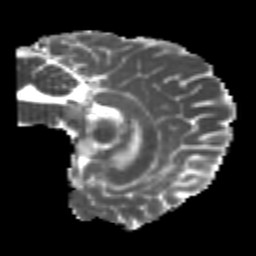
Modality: MD
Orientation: sagittal
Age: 25
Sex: male
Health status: healthy
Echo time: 0.074 s